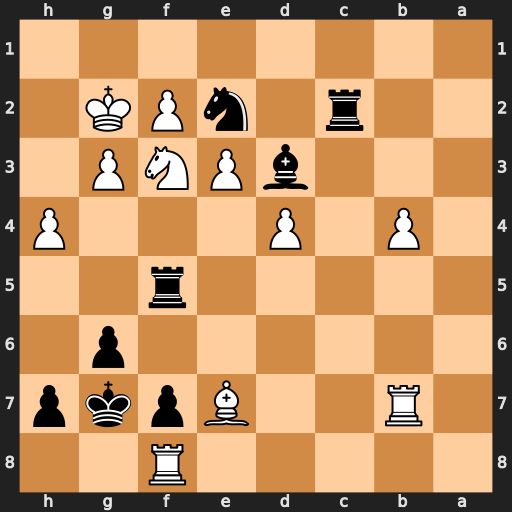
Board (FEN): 5R2/1R2Bpkp/6p1/5r2/1P1P3P/3bPNP1/2r1nPK1/8
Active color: b
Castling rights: -
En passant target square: -
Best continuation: Be4 Rg8+ Kxg8 Rb8+ Kg7 Bf8+ Kf6 Rb6+ Rc6